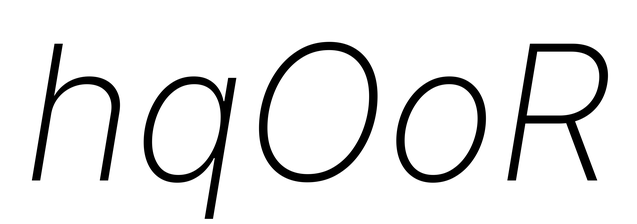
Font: Inter-Italic_ExtraLight_Italic